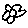
Label: flower